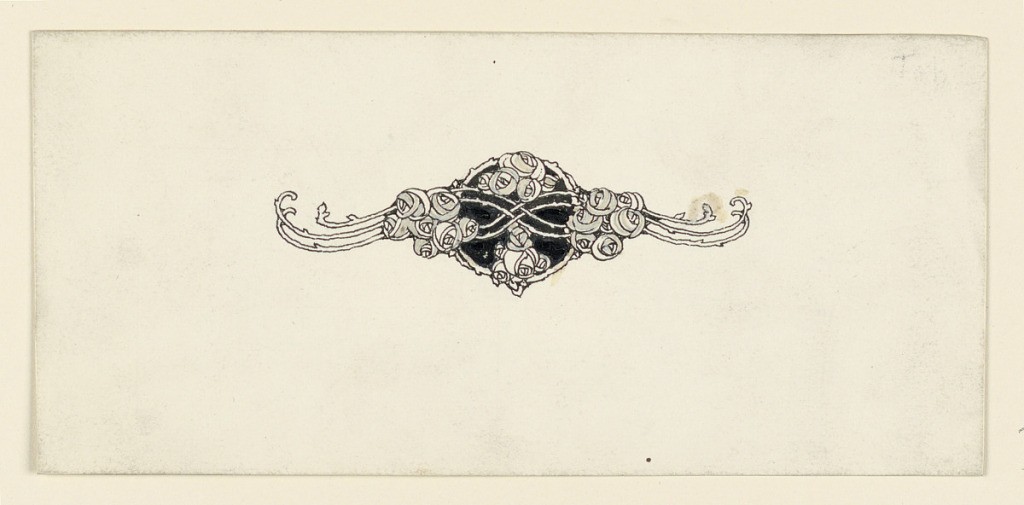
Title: Tailpiece
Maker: Franklin Booth, American, 1874–1948
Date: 1910
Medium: Pen and ink on paper
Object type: Drawing
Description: A scroll design composed of roses and vines. A symmetrical design, with a cetnral motif of roses and intersecting vines against a black background, enclosed in a circular frame.